Question: I have an sql issue. I have 3 tables like in the image. In the front end (User Interface), I have a selectone box to select a course and an employee autocomplete. The autocomplete must retrieve all employee names along with the status for the selected course.

I tried
'''
select e.id,per.id,t.status
from employee e
join person per on e.personId=per.id
left join training t on e.id=t.employeeId'
'''
but this retrieves duplicate rows for the employeeId '1'.
for the employee with id 1, I need to retireve only the row with the selected courseId (selected from User Interface. )
In short,I need all employees information plus the selected courses employee info and also empIds must not repeat.
If selected course id is 34, the retrieved output must contain
'''
Empid,PersonName,Status
1, Ravi , 1;
2, Meera , 0;
3, Rahul ,0;
4, Vinu, 0.
'''
How do i form the reqd sql query?
As per suggestion provided, I sort of modified the accepted answer to (as per my requirement)
'''
SELECT e.id,per.name,COALESCE(t.status,0)
FROM employee e
JOIN person per ON e.personId=per.id
LEFT JOIN training t ON e.id=t.employeeId
AND t.courseId = ?
'''
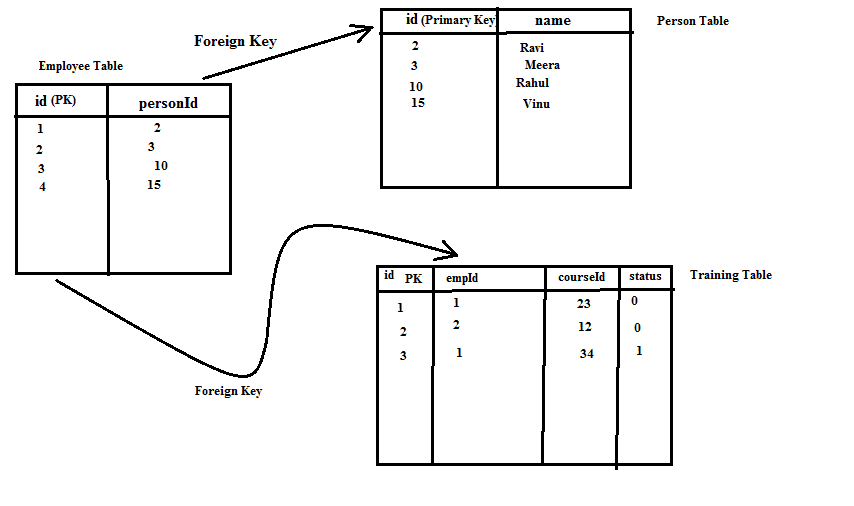
Answer: The trick with left joins is to add the condition on the left-joined table to the condition:
'''
select e.id,per.id,t.status
from employee e
join person per on e.personId=per.id
left join training t on e.id=t.employeeId
and t.courseId = ?
'''
This only attempts joins to specific training rows.
If you put the course condition into a clause, you lose the left join - it effectively becomes an inner join, because where clause conditions are executed the join is made. Conditions in the join condition however are executed .
As a general comment, many people don't realise that you can put non-key conditions into a join condition. In fact, as in this situation, it is the cleanest way to achive the output you want.